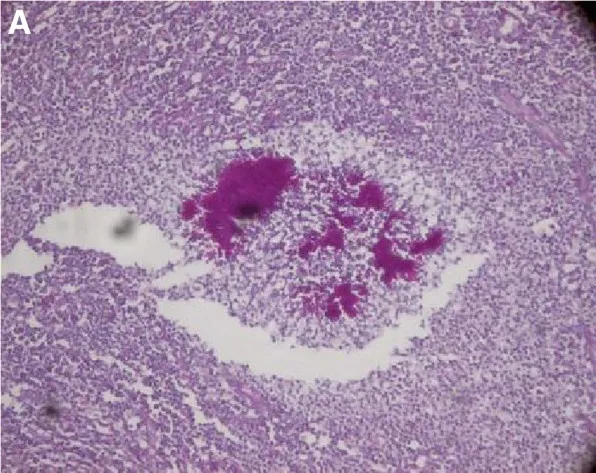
Pathological section demonstrating the characteristic sulfur granules. (A) Liver tissue showing sulfur granules surrounded by neutrophils, foaming histiocytes, lymphocytes, and plasma cells (hematoxylin-eosin, x200).
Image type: pathology (h&e)